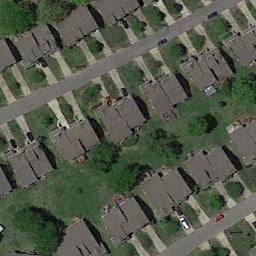
Label: residential